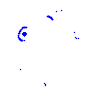
Particle: proton